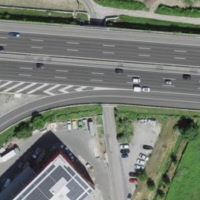
EUNIS habitat code: 57
Species observed at this site:
Milvus milvus